Question: Ive installed Emacs via <URL>
In '~/.emacs.d/init.el'
'''
(tool-bar-mode -1)
(toggle-frame-maximized)
'''
Which is supposed to maximize Emacs when it starts up. It does some kind of maximization, but leave a gap at the top (between the menubar, below the Apple logo). As you can see on the screenshot:

How do I ensure that Emacs fills up the screen.
PS, I am not looking from full-screen mode.
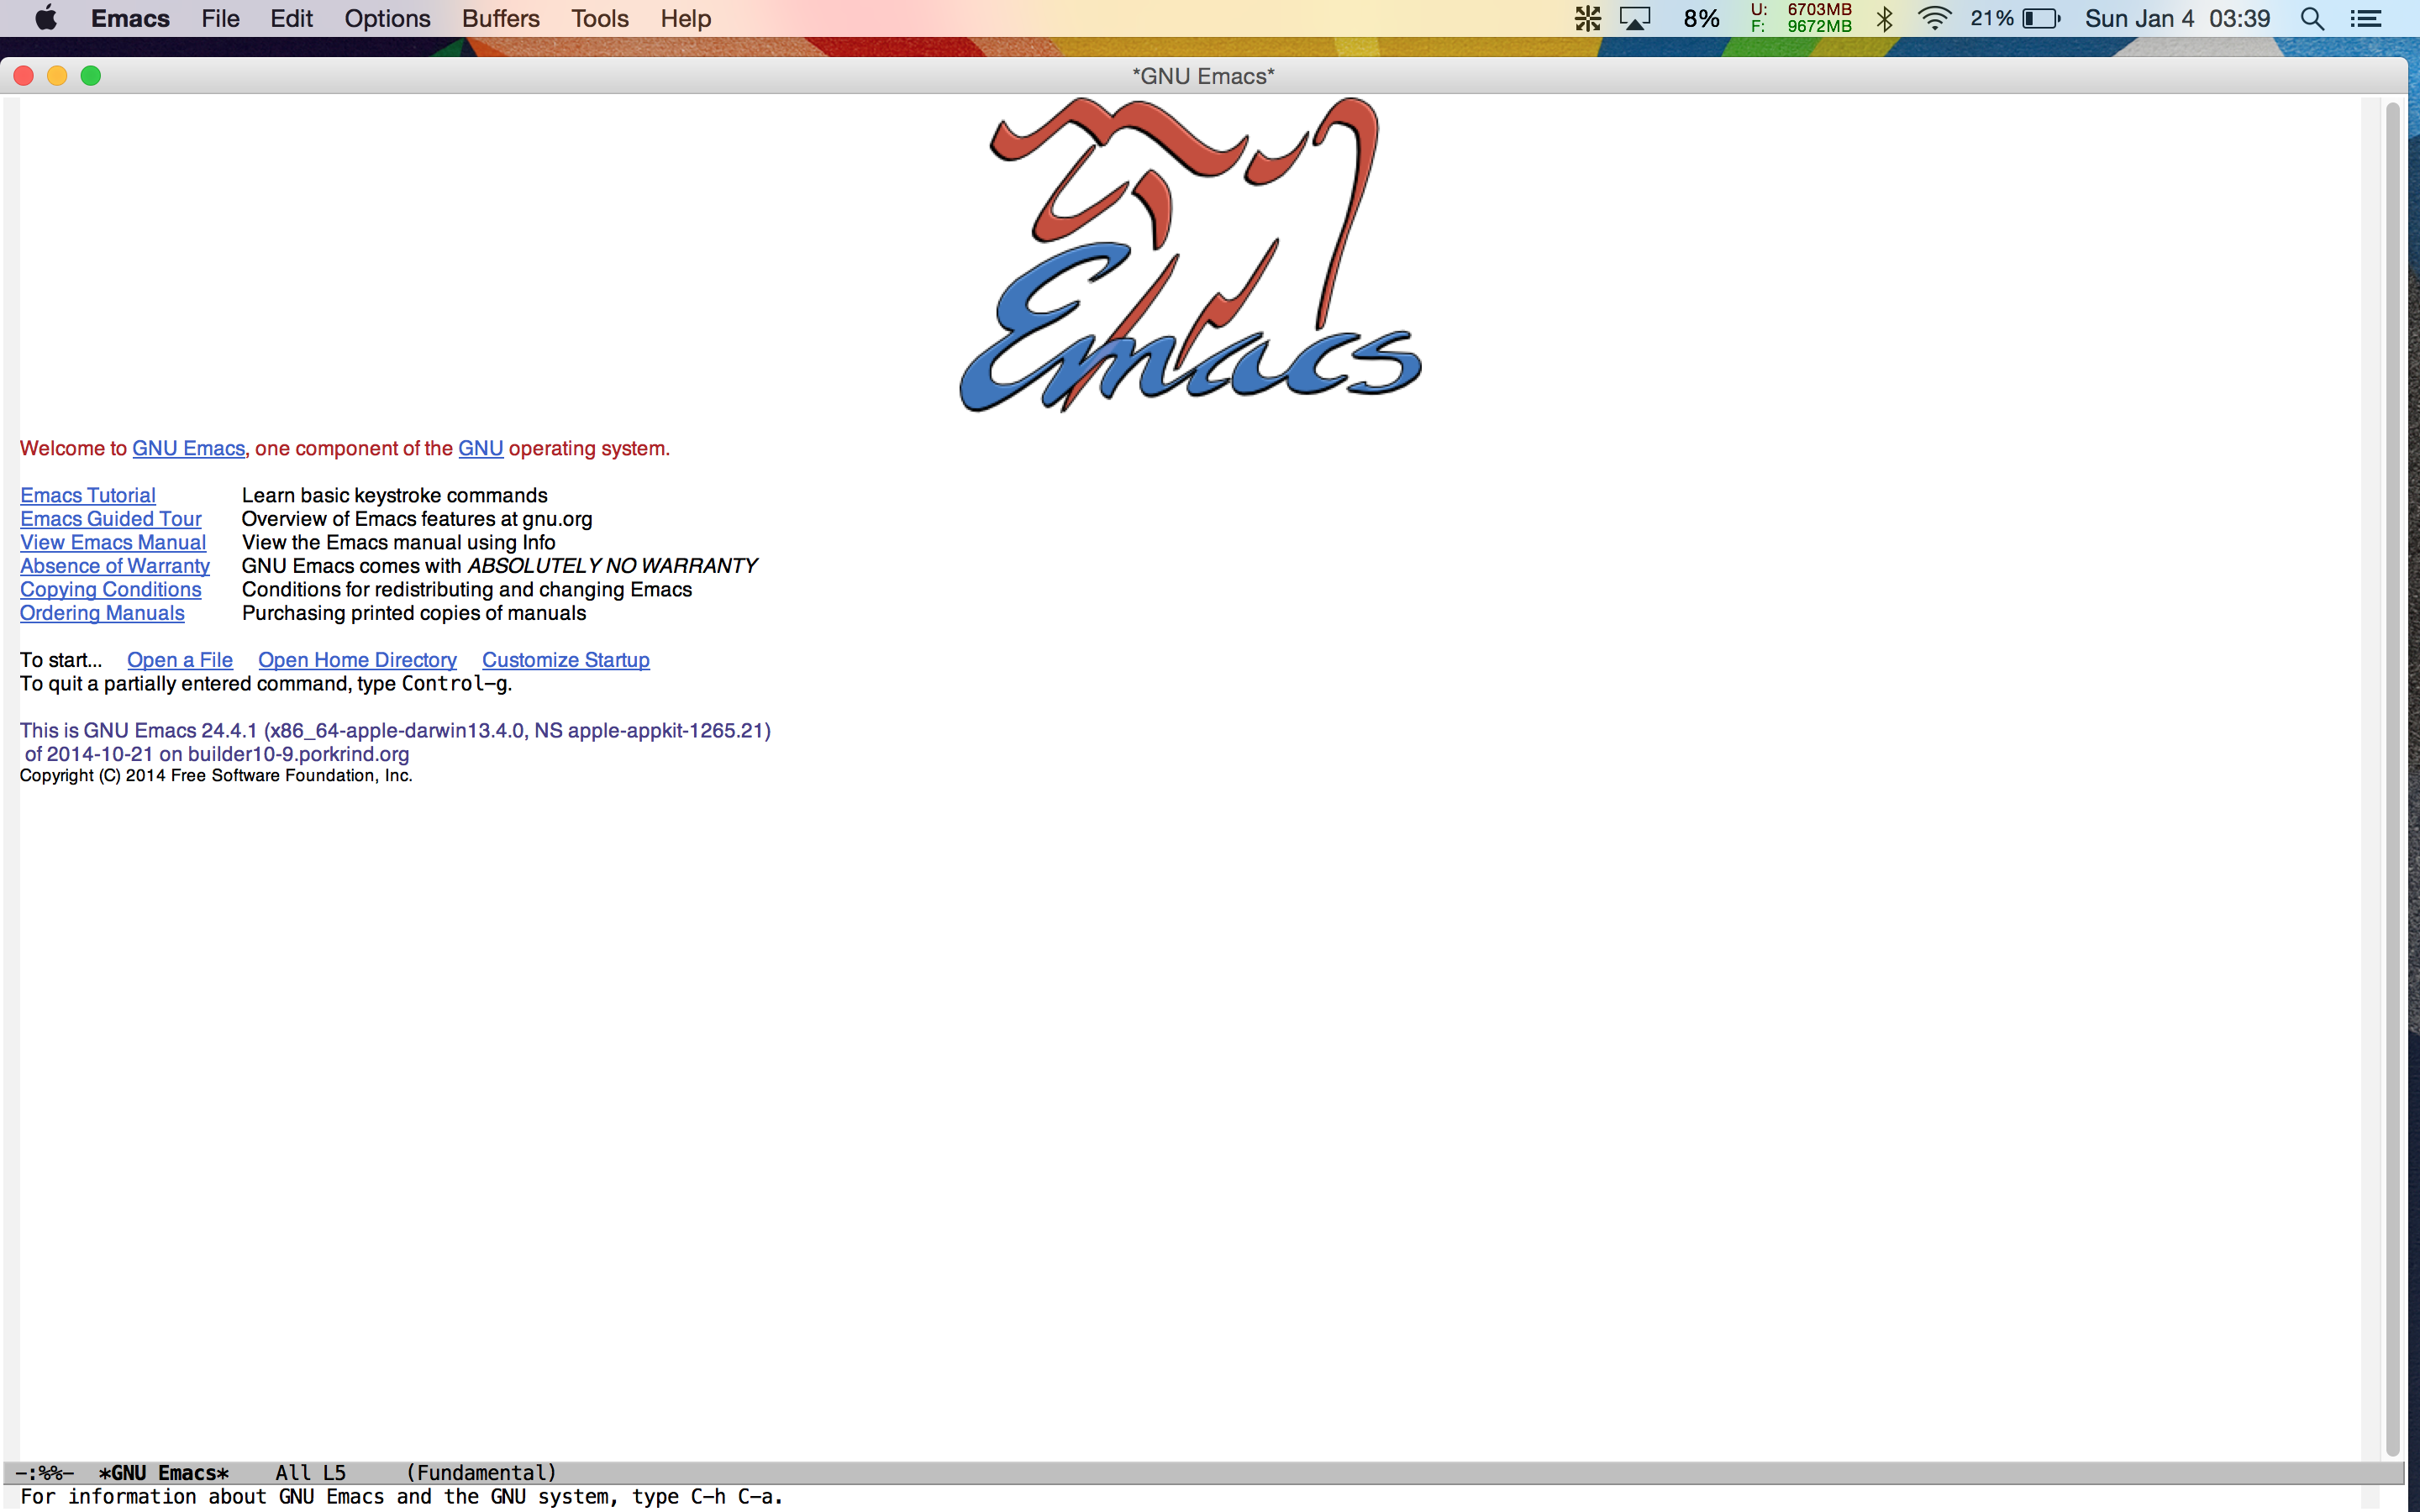
Answer: From 'C-h f toggle-frame-maximized':
> Note that with some window managers you may have to set
'frame-resize-pixelwise' to non-nil in order to make a frame appear
truly maximized.
So in your 'init.el', do '(setq frame-resize-pixelwise t)' before toggling.
In my experience, even after setting this variable to 't', the first time I maximize, the frame is still not "truly" maximized. On subsequent calls to 'toggle-frame-maximized', the frame actually expands to fit.
So here's the workaround...
'init.el':
'''
(tool-bar-mode -1)
(setq frame-resize-pixelwise t)
(dotimes (n 3)
(toggle-frame-maximized))
'''
I suggest that you turn off window animations so that you don't need to suffer through that ridiculous series of window resize animations on startup, but unfortunately the latest versions of Mac OS seem to have removed the ability to disable window animations.
I suggest not using that OS. It is terrible.